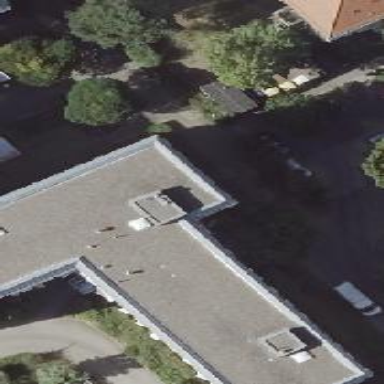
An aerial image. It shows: Office building.